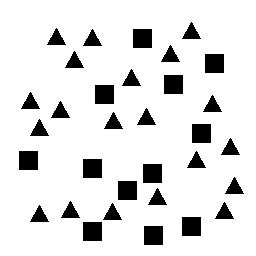
Squares: 12
Triangles: 20
Stars: 0
Total shapes: 32